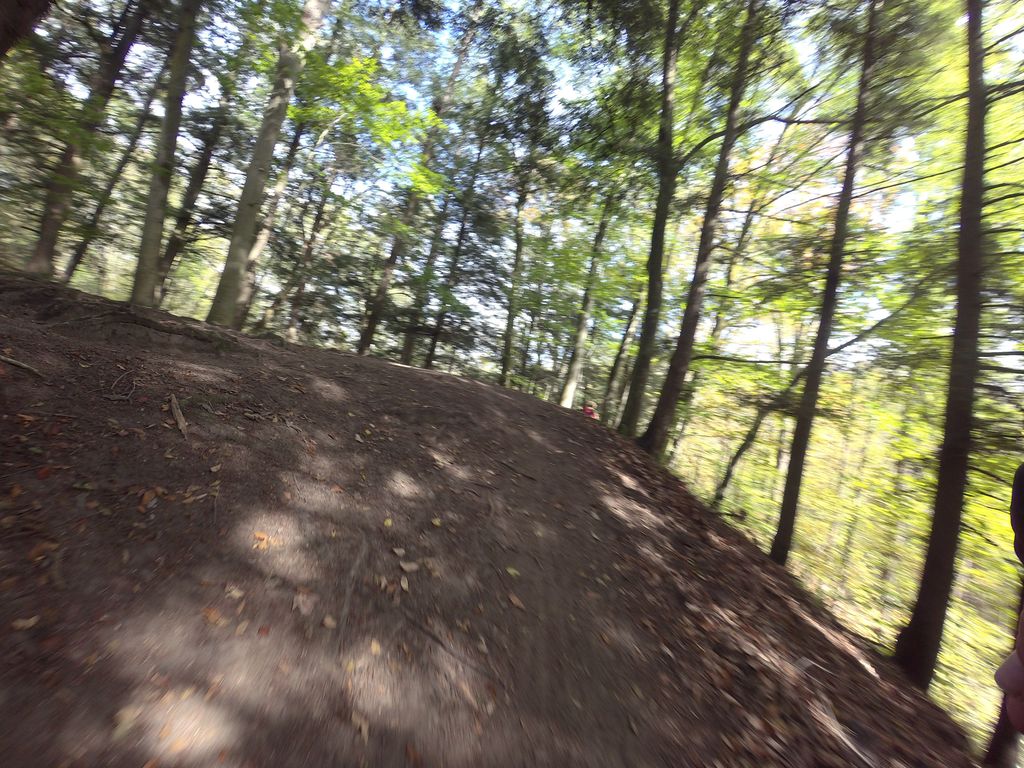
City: hamilton